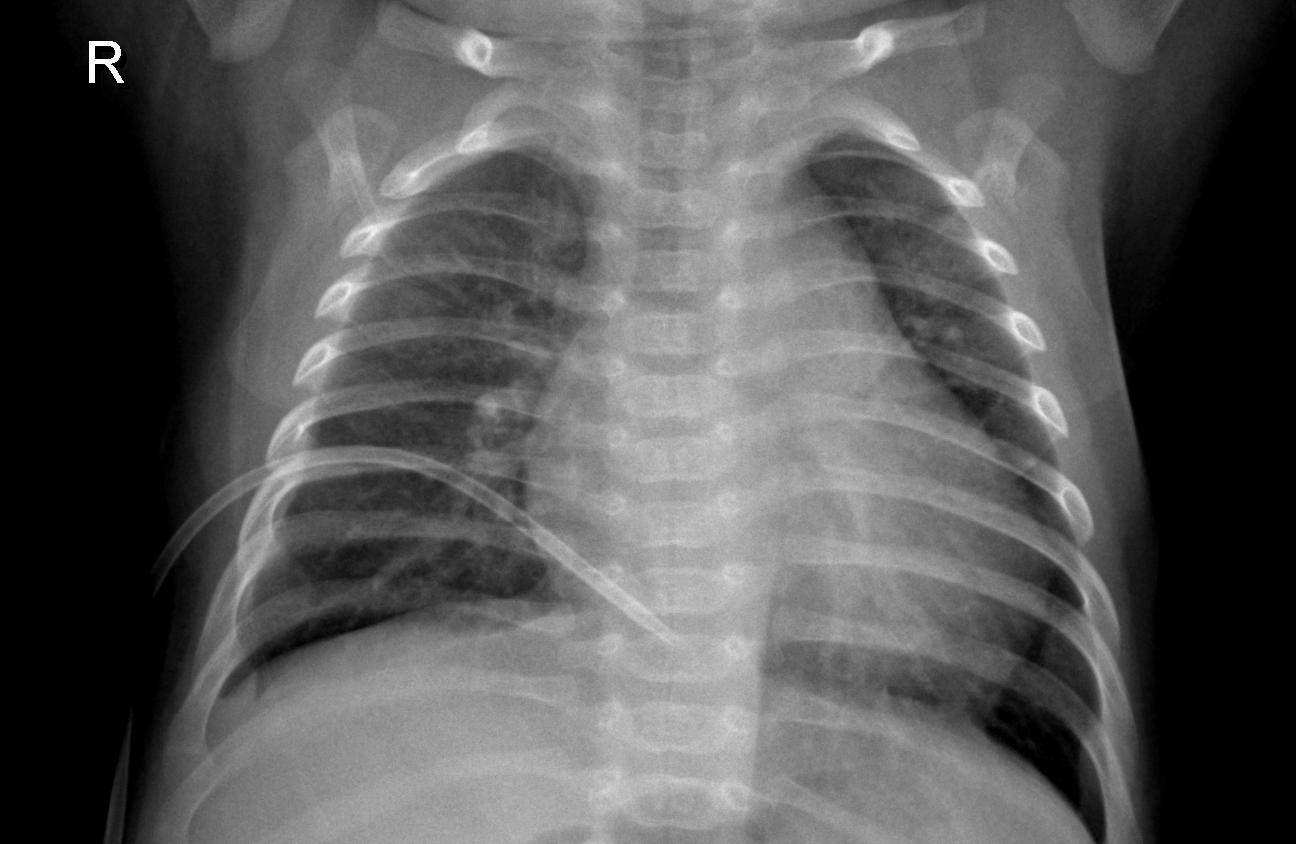
Diagnosis: PNEUMONIA